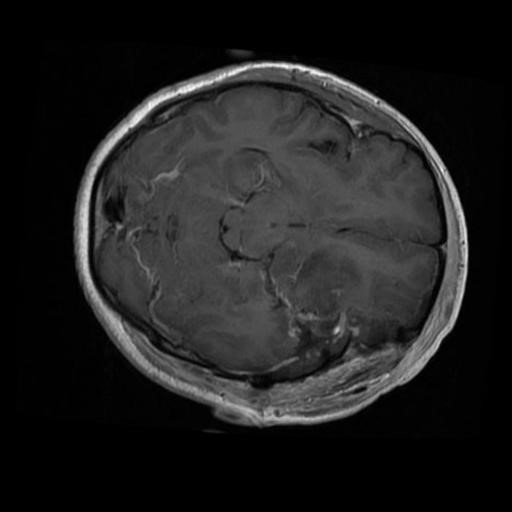
Label: brain_glioma